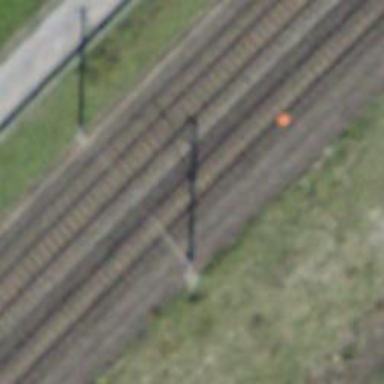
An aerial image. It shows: Railway track with contact line for electrification.